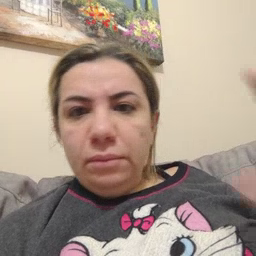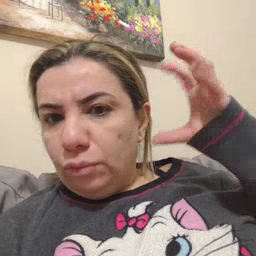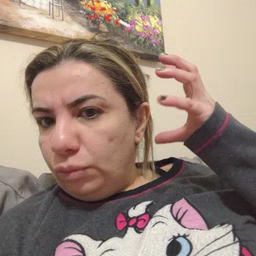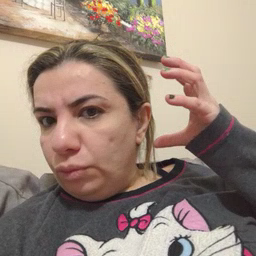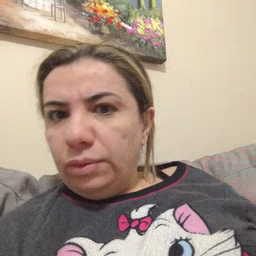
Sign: radio